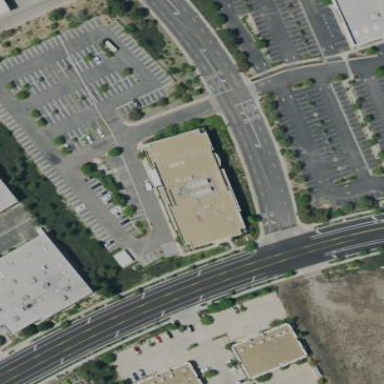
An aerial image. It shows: Commercial building.